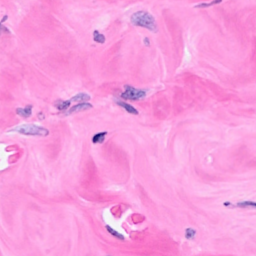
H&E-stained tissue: Breast